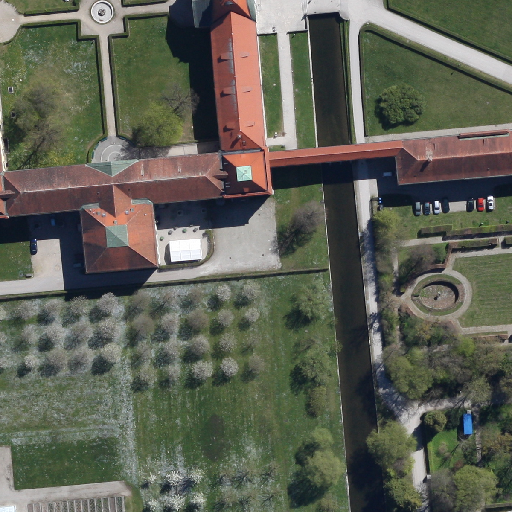
Referring expression: building along the road